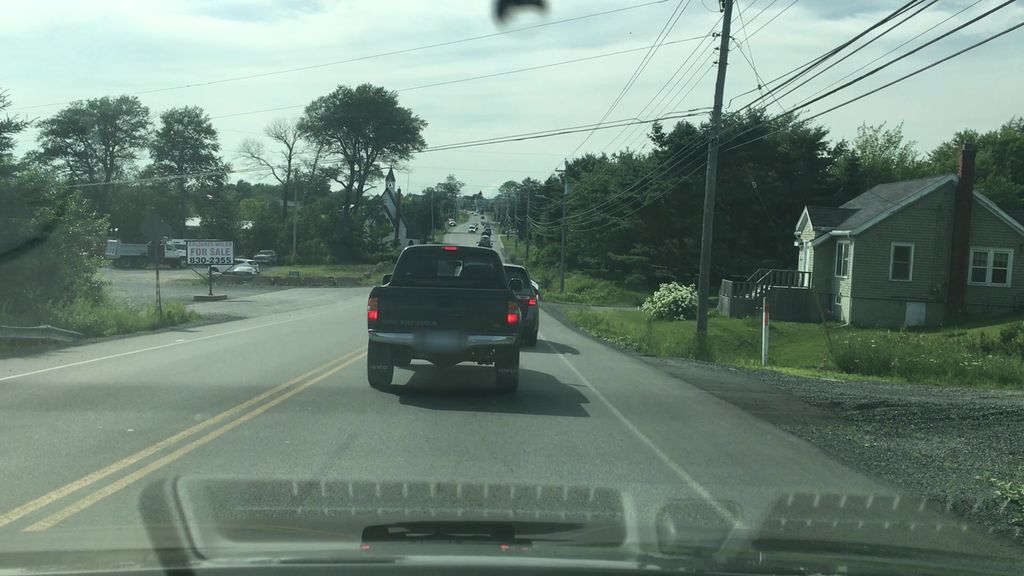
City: halifax